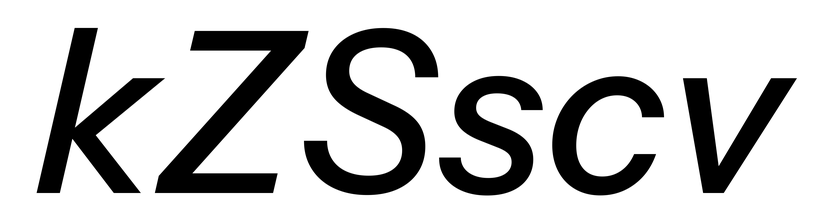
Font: InstrumentSans-Italic_Medium_Italic